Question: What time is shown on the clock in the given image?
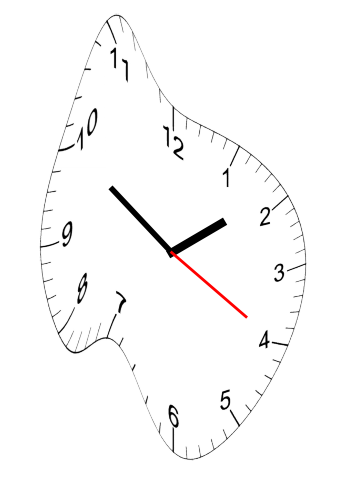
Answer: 01:50:20